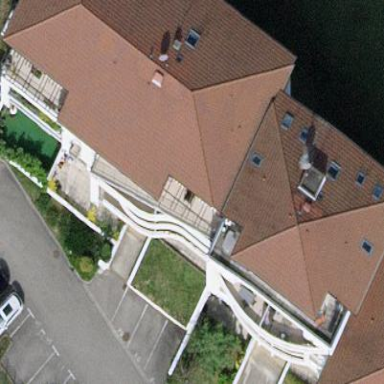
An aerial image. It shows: Apartments building with half-hipped roof made of roof tiles.